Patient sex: M
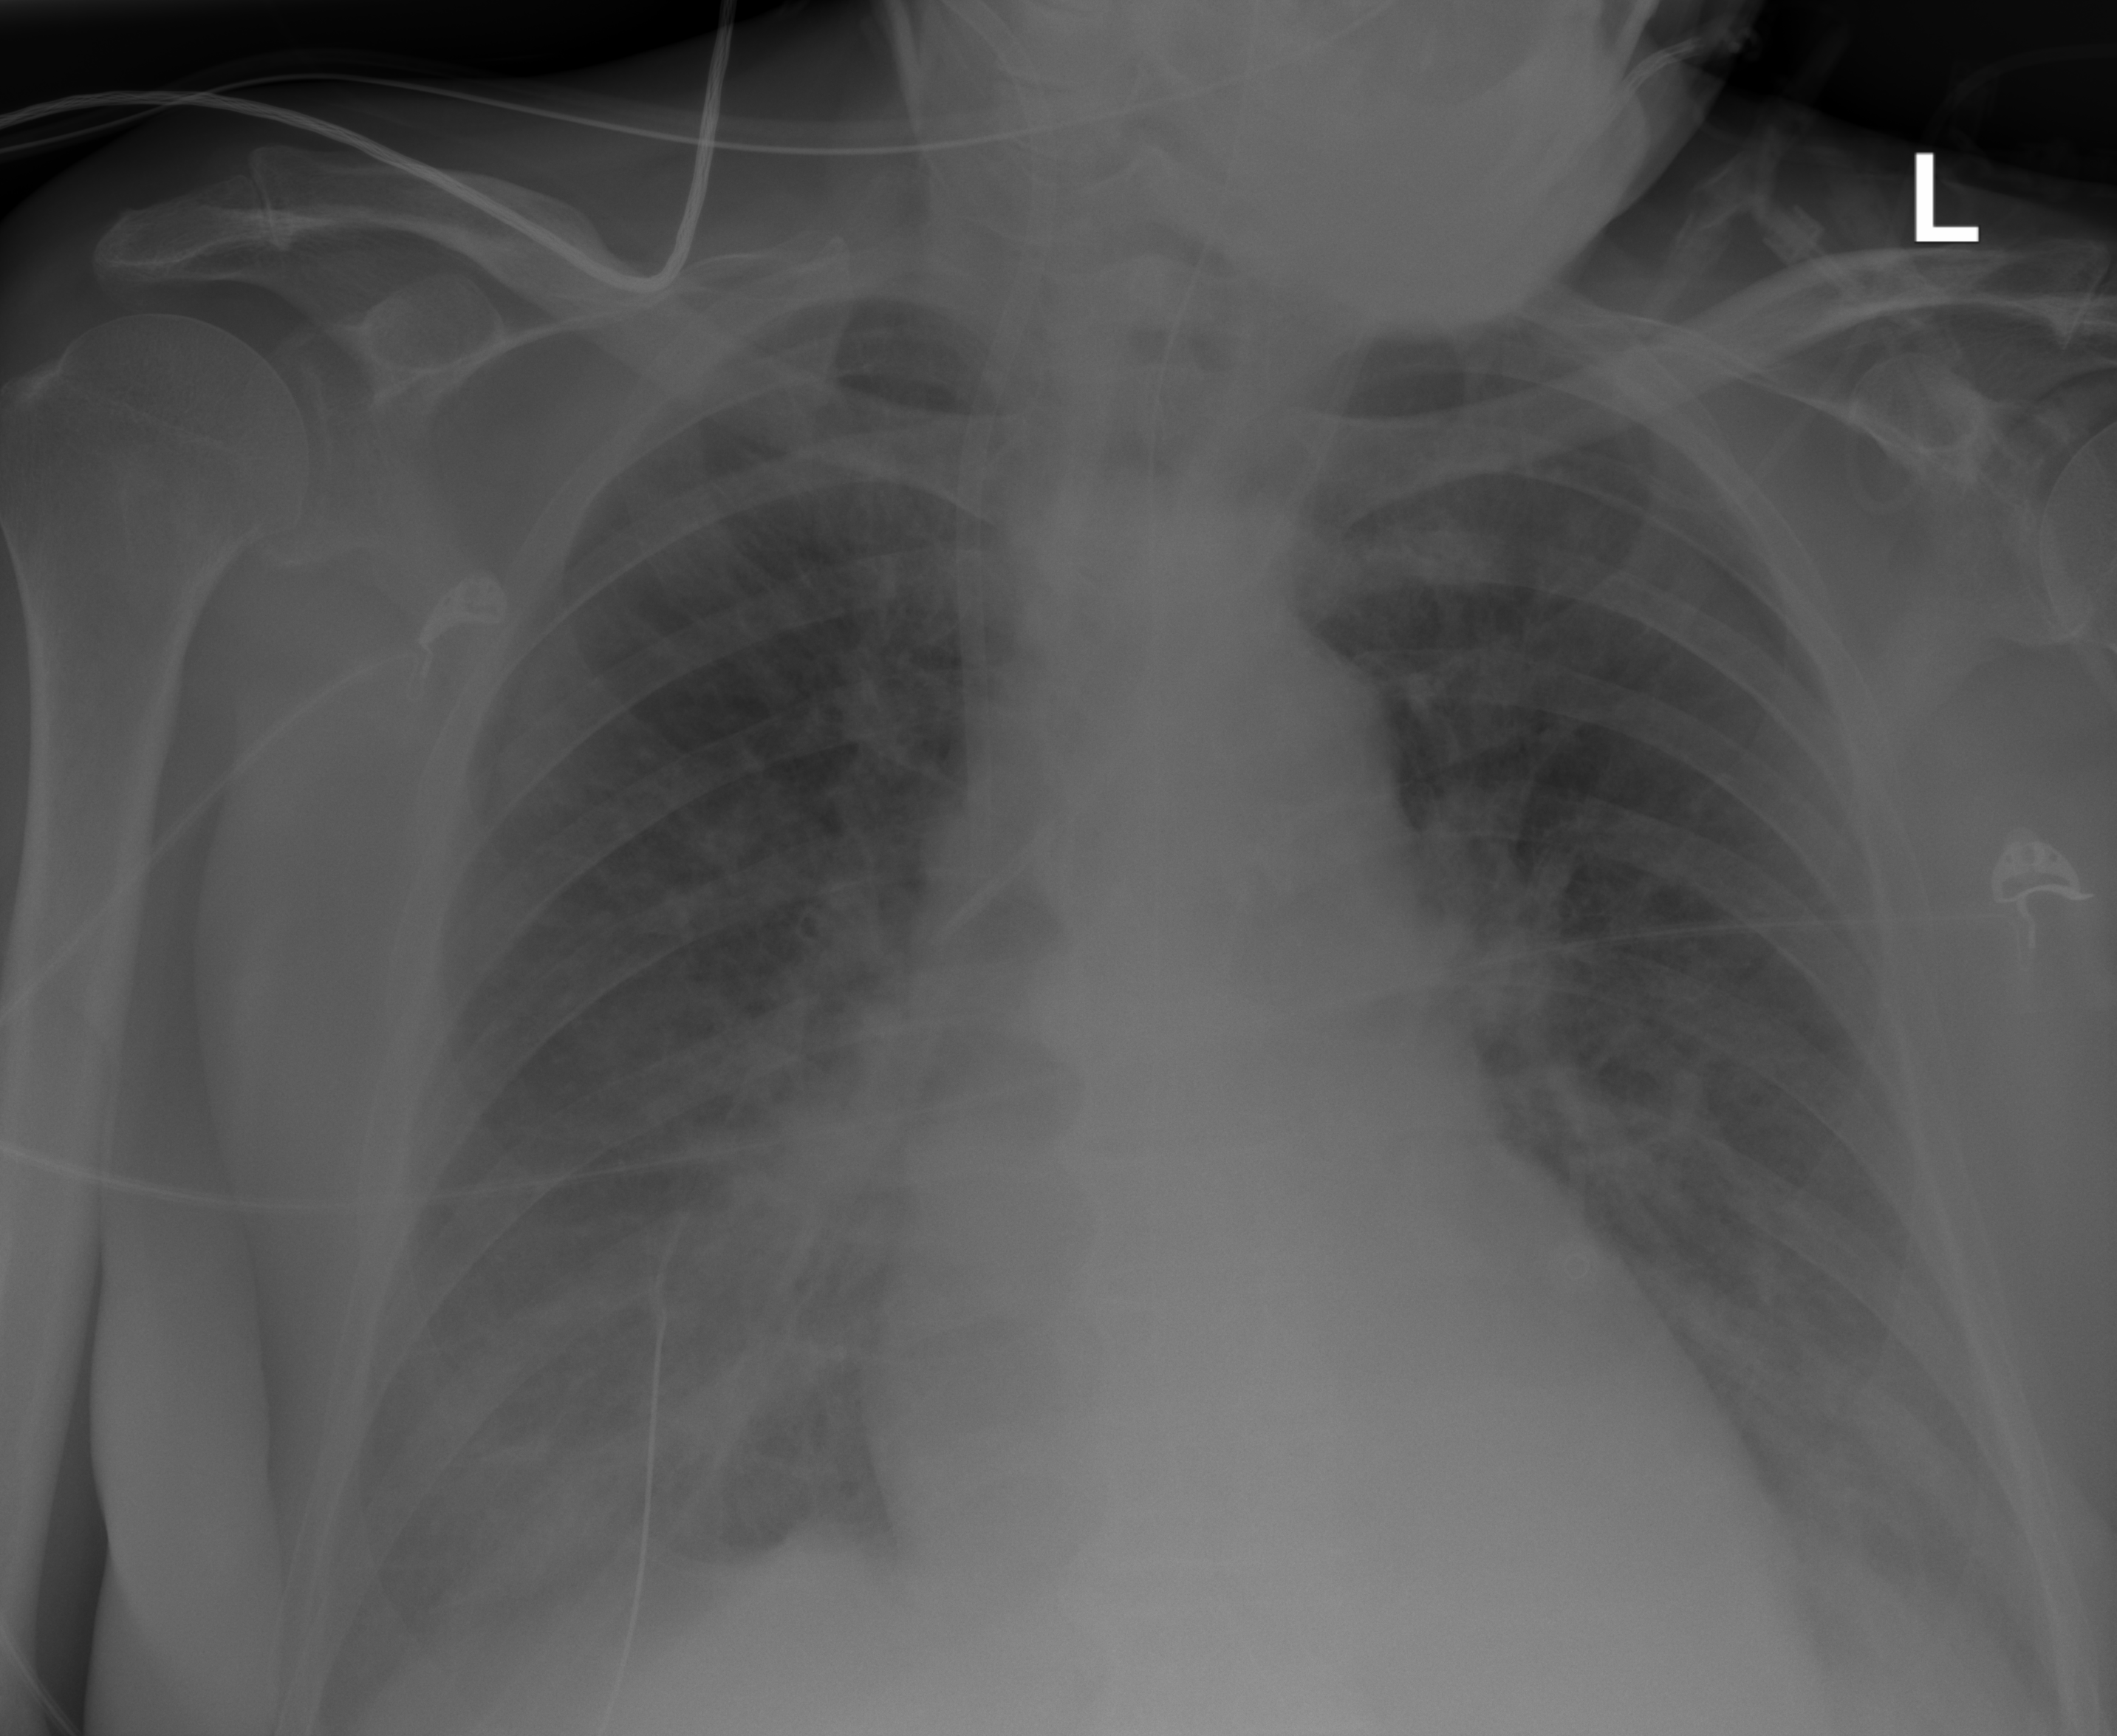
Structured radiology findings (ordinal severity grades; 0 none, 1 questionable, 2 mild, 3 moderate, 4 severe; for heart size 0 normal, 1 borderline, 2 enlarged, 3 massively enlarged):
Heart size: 1
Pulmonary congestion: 2
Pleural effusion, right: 1
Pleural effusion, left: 1
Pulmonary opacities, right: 0
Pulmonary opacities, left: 0
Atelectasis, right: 2
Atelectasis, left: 2